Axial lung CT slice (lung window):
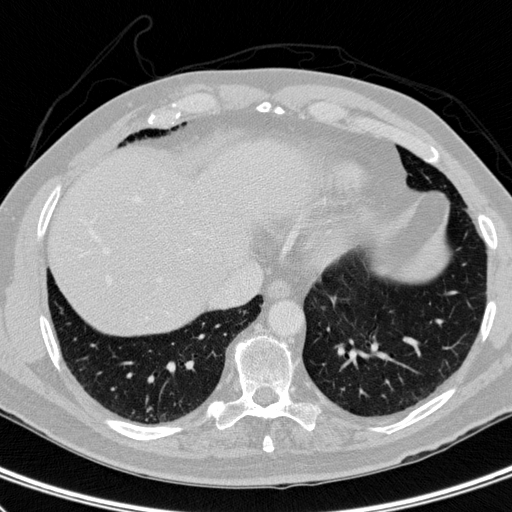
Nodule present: no